Interaction volume radius: 5 \u00c5
Interaction volume height: 15 \u00c5
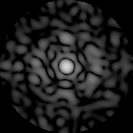
Disorder parameter: 0.8049